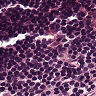
Metastatic tissue present: no